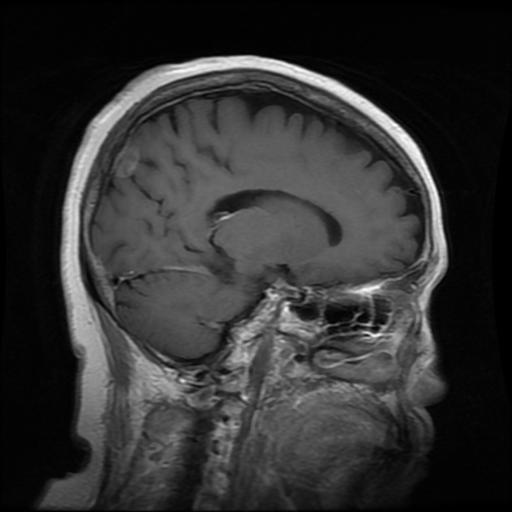
Label: meningioma